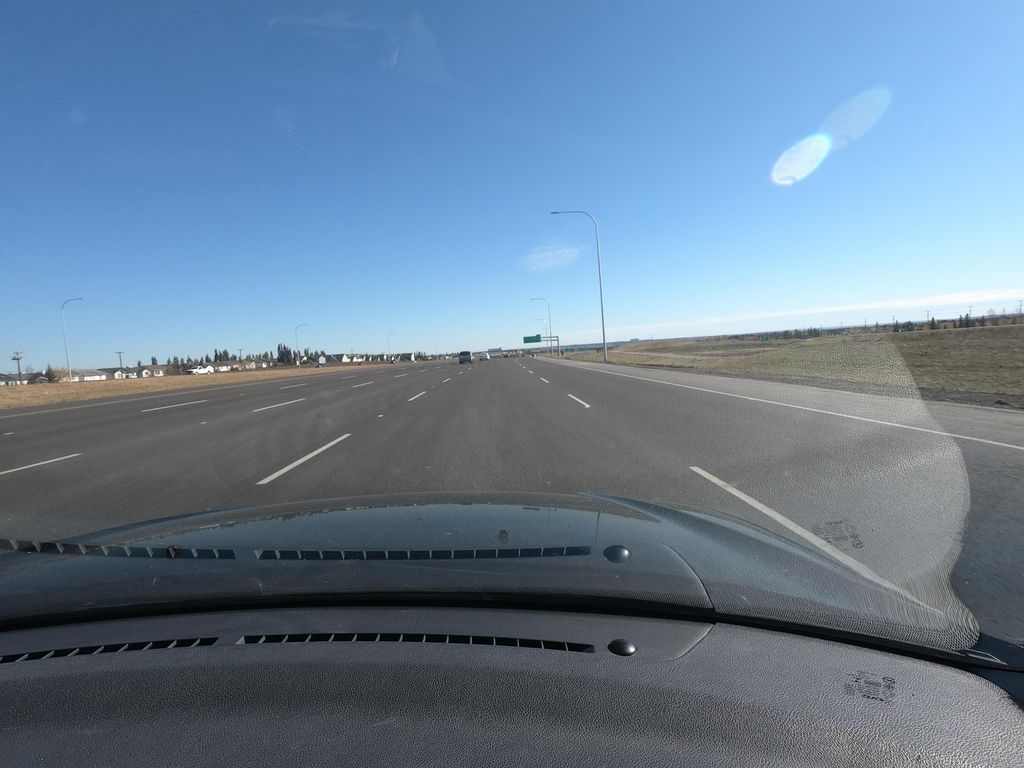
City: calgary